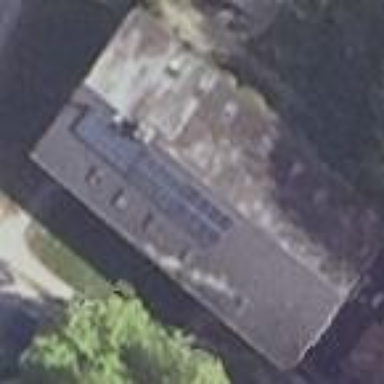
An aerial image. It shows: Building with watermill.